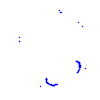
Particle: proton